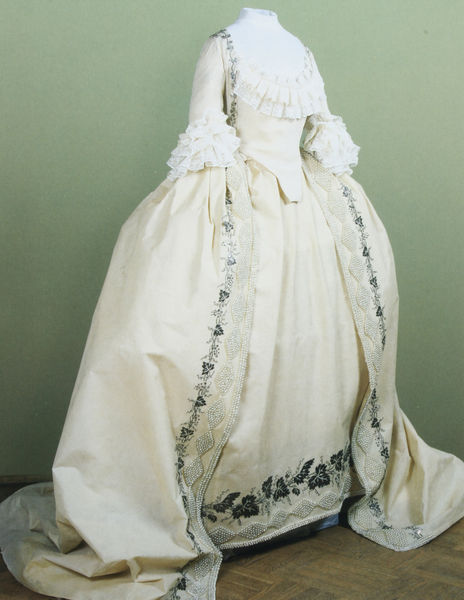
Titel: "Russisches" Hofkleid von Maria Fjodorowna
Standort: St. Petersburg
Institution: Schloss Pawlowsk
Schlagwörter: blau, blätter, schatten, weiß, grün, ocker, ausschnitt, blume, blumen, braun, decolte, elegant, frankreich, frau, hell, holz, kleid, licht, pastell, schwarz, blüten, dame, beige, mode, muster, ornament, rock, jacke, wand, barock, bluse, falten, kleidung, kragen, lang, leinen, samt, spitze, stehen, ärmel, bild, hals, tischdecke, natur, boden, land, bestickt, gewand, kostüm, stehend, stickerei, stoff, adel, saum, spitzen, blatt, pflanzen, schleifen, borte, dekollete, dekolletee, dekoltee, perle, perlen, rokoko, seide, ranken, schleppe, taille, japan, wellen, modell, fußboden, mieder, parkett, creme, hof, weis, blümchen, cremefarben, beladen, wein, bordüre, braut, weiblich, holzboden, floral, ornamente, verzierung, robe, sticken, faltenwurf, edel, rüsche, rüschen, foto, fotografie, photographie, unterrock, blumenmuster, prakett, rechteck, torso, groß, schlicht, schnitt, seite, manschetten, scherpe, entwurf, festlich, damast, puppe, ranke, photo, ausstellung, ornamental, tracht, biedermeier, ehe, böau, efeu, farbfoto, mittelalter, reif, korsett, ahorn, garderobe, hochzeit, museum, stickereien, stickerein, zierde, weinblätter, gerafft, volants, empire, prunk, teuer, weinrebe, vegetabil, bordüren, textil, fotographie, klassik, verzierungen, wespentaille, kopflos, korsage, krinoline, reifrock, tailliert, installation, velde, ausgestellt, eleganz, ballkleid, bäuerlich, textilien, klasse, ausschnit, bodenlang, schneiderei, corsage, barrock, aristokratie, pompös, prunkvoll, borten, blattranke, taile, marie antoinette, brautkleid, atelieraufnahme, hochzeitskleid, modepuppe, kyoto, ausladend, schneider, gewerbe, stoffmuster, ausdchnitt, aussgestellt, barockkleid, bestickung, blätterranke, brdüre, edl, festkleid, heill, mannequin, sant, schneiderpuppe, spitez, sptze, sptzenbesatz, stelieraufnahme, wiktorianisch, üse, schöße, ch, blumenrank